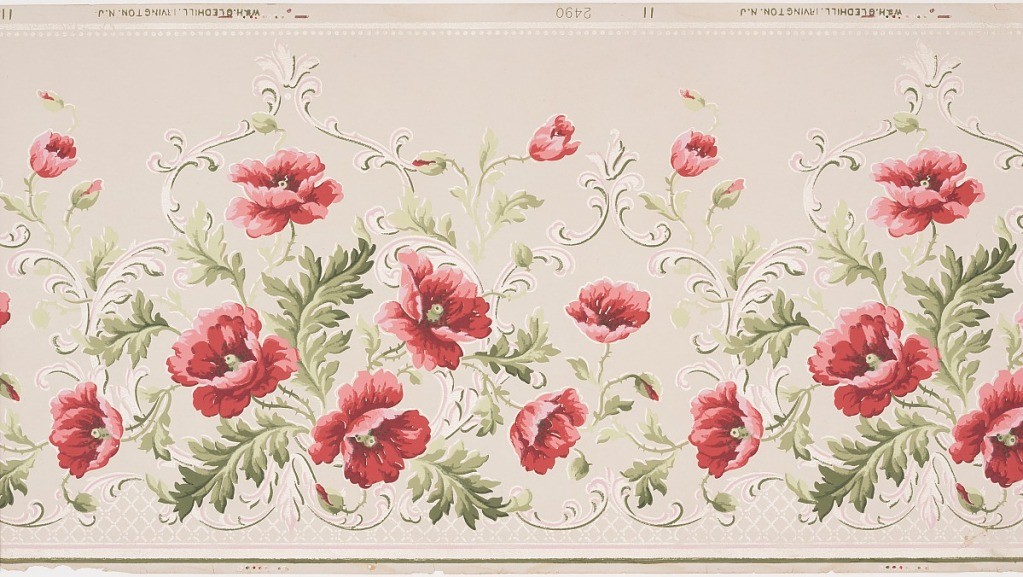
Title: Frieze
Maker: William H. Gledhill
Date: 1905–1915
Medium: Machine-printed paper, liquid mica
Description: Frieze design with bright pink poppy flowers and green foliage, scrolling acanthus framework behind, alternating high and low peak. Printed on tan ground.